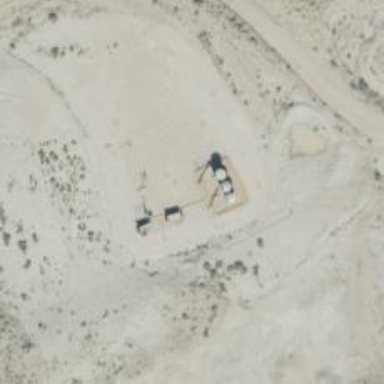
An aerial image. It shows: Petroleum well.